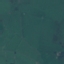
Land use / land cover: Pasture